Question: I have a list of form fields contained within 'ul' and 'li' structure. I have simplified my markup to focus on a problem I have.
Here's the markup:
'''
<ul>
<li class="multiplechoice">
<fieldset>
<legend>my label</legend>
<div class="description">My description</div>
<ul>
<li>
<button value="asdf" readonly="readonly"></button>
<label>test12</label>
</li>
<li>
<button value="0" readonly="readonly"></button>
<label for="test23">test23</label> </li>
</ul>
</fieldset>
</li>
</ul>
'''
And the CSS I have so far:
'''
legend{
float: left;
width: 80px;
margin-right: 20px;
}
.description{
clear: both;
float: left;
width: 80px;
margin-right: 20px;
}
ul{
float: left;
}
'''
Note: The 'div' with the class 'description' can either not exist, contain no text inside or contain text.
What I wish to do is to have the legend and the description both floated to the left. The description should be underneath the legend. The 'ul' containing the buttons should be seperated by a margin from those floated items, be aligned to the top of the first float and aligned vertically.
Here's a picture showing the current state of things:

I have been trying all sorts of floats and positioning, but can't seem to get there. Can anyone advice as to how the desired result can be achieved?
I am looking for a CSS only solution, preferably no javascript please :)
Fiddle: <URL>
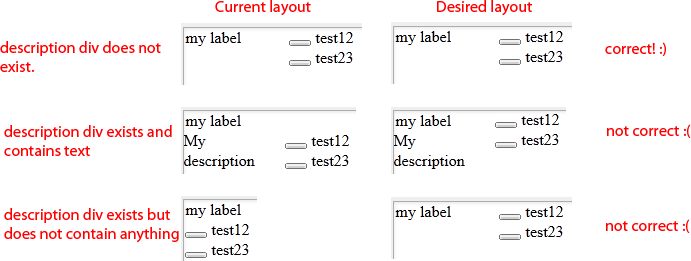
Answer: I ended up just getting rid of the float on the 'ul' and making it an 'inline-block':
'''
legend{
float: left;
width: 80px;
margin-right: 20px;
}
.description{
clear: both;
float: left;
width: 80px;
margin-right: 20px;
}
ul{
display: inline-block;
}
'''
And the fiddle: <URL>